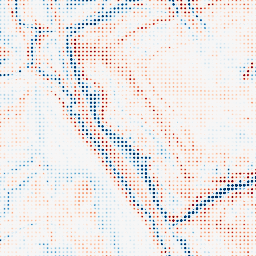
Category: edge_preserving
Decomposition family: bilateral
Decomposition parameters: d: 21
sigma_color: 150
sigma_space: 25
Upsampling method: sinc_blackman
Upsampling parameters: scale: 8
kernel_size: 4
Upsampling scale: 8